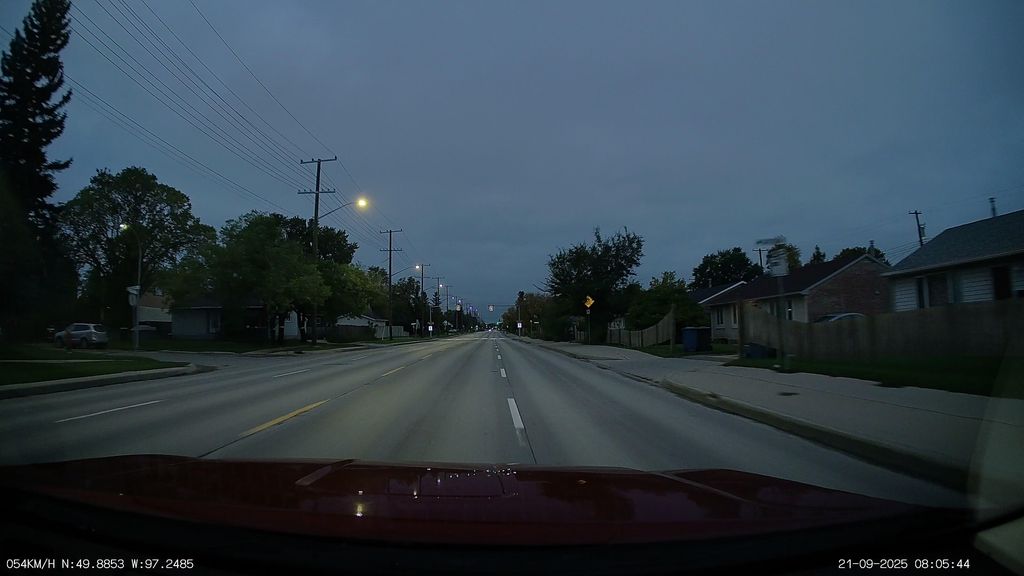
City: winnipeg